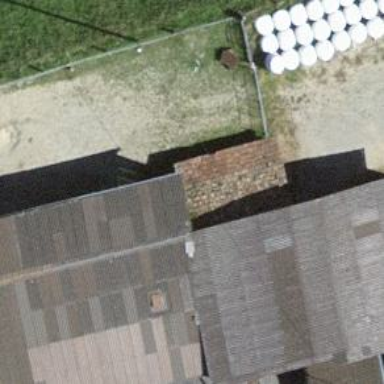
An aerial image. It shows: Rural barn.